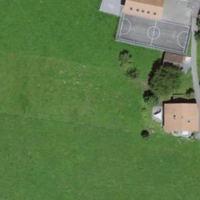
EUNIS habitat code: 55
Species observed at this site:
Viola tricolor